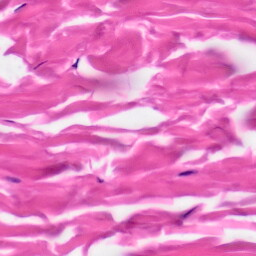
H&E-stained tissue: Skin